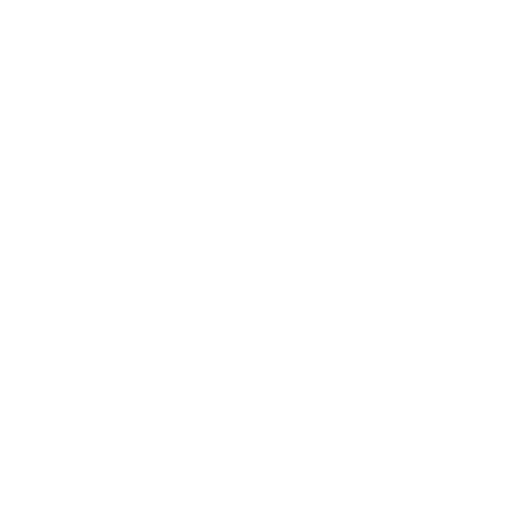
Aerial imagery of island in Alaska named Ship Island containing only unknown